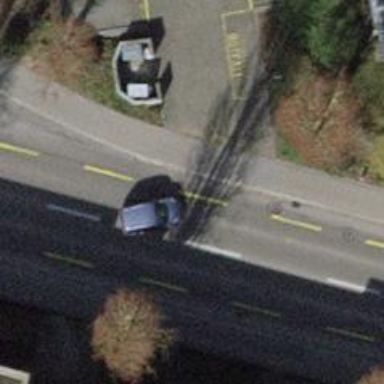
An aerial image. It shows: Primary road with asphalt surface and designated cycle lane.